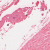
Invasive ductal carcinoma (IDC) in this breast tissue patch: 0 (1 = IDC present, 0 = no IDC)